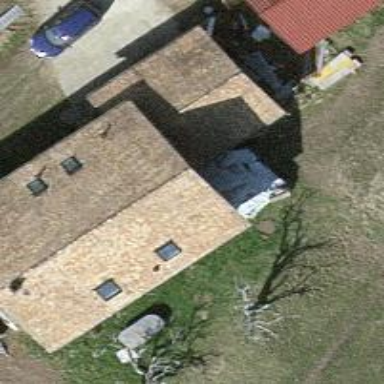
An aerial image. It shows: Simple house.